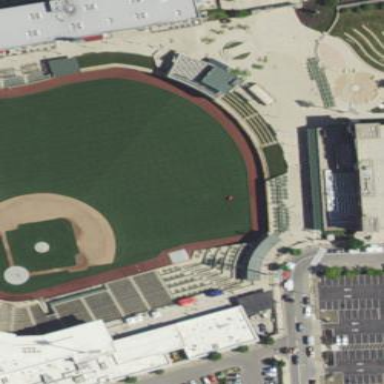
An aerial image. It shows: Baseball pitch with line fence and partially covered net.